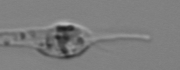
Label: Amoeba